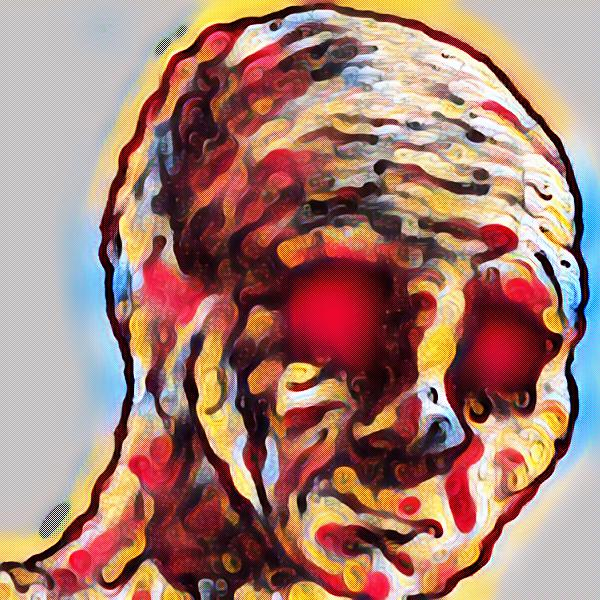
Label: 5_Wojak_with_Background